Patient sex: M
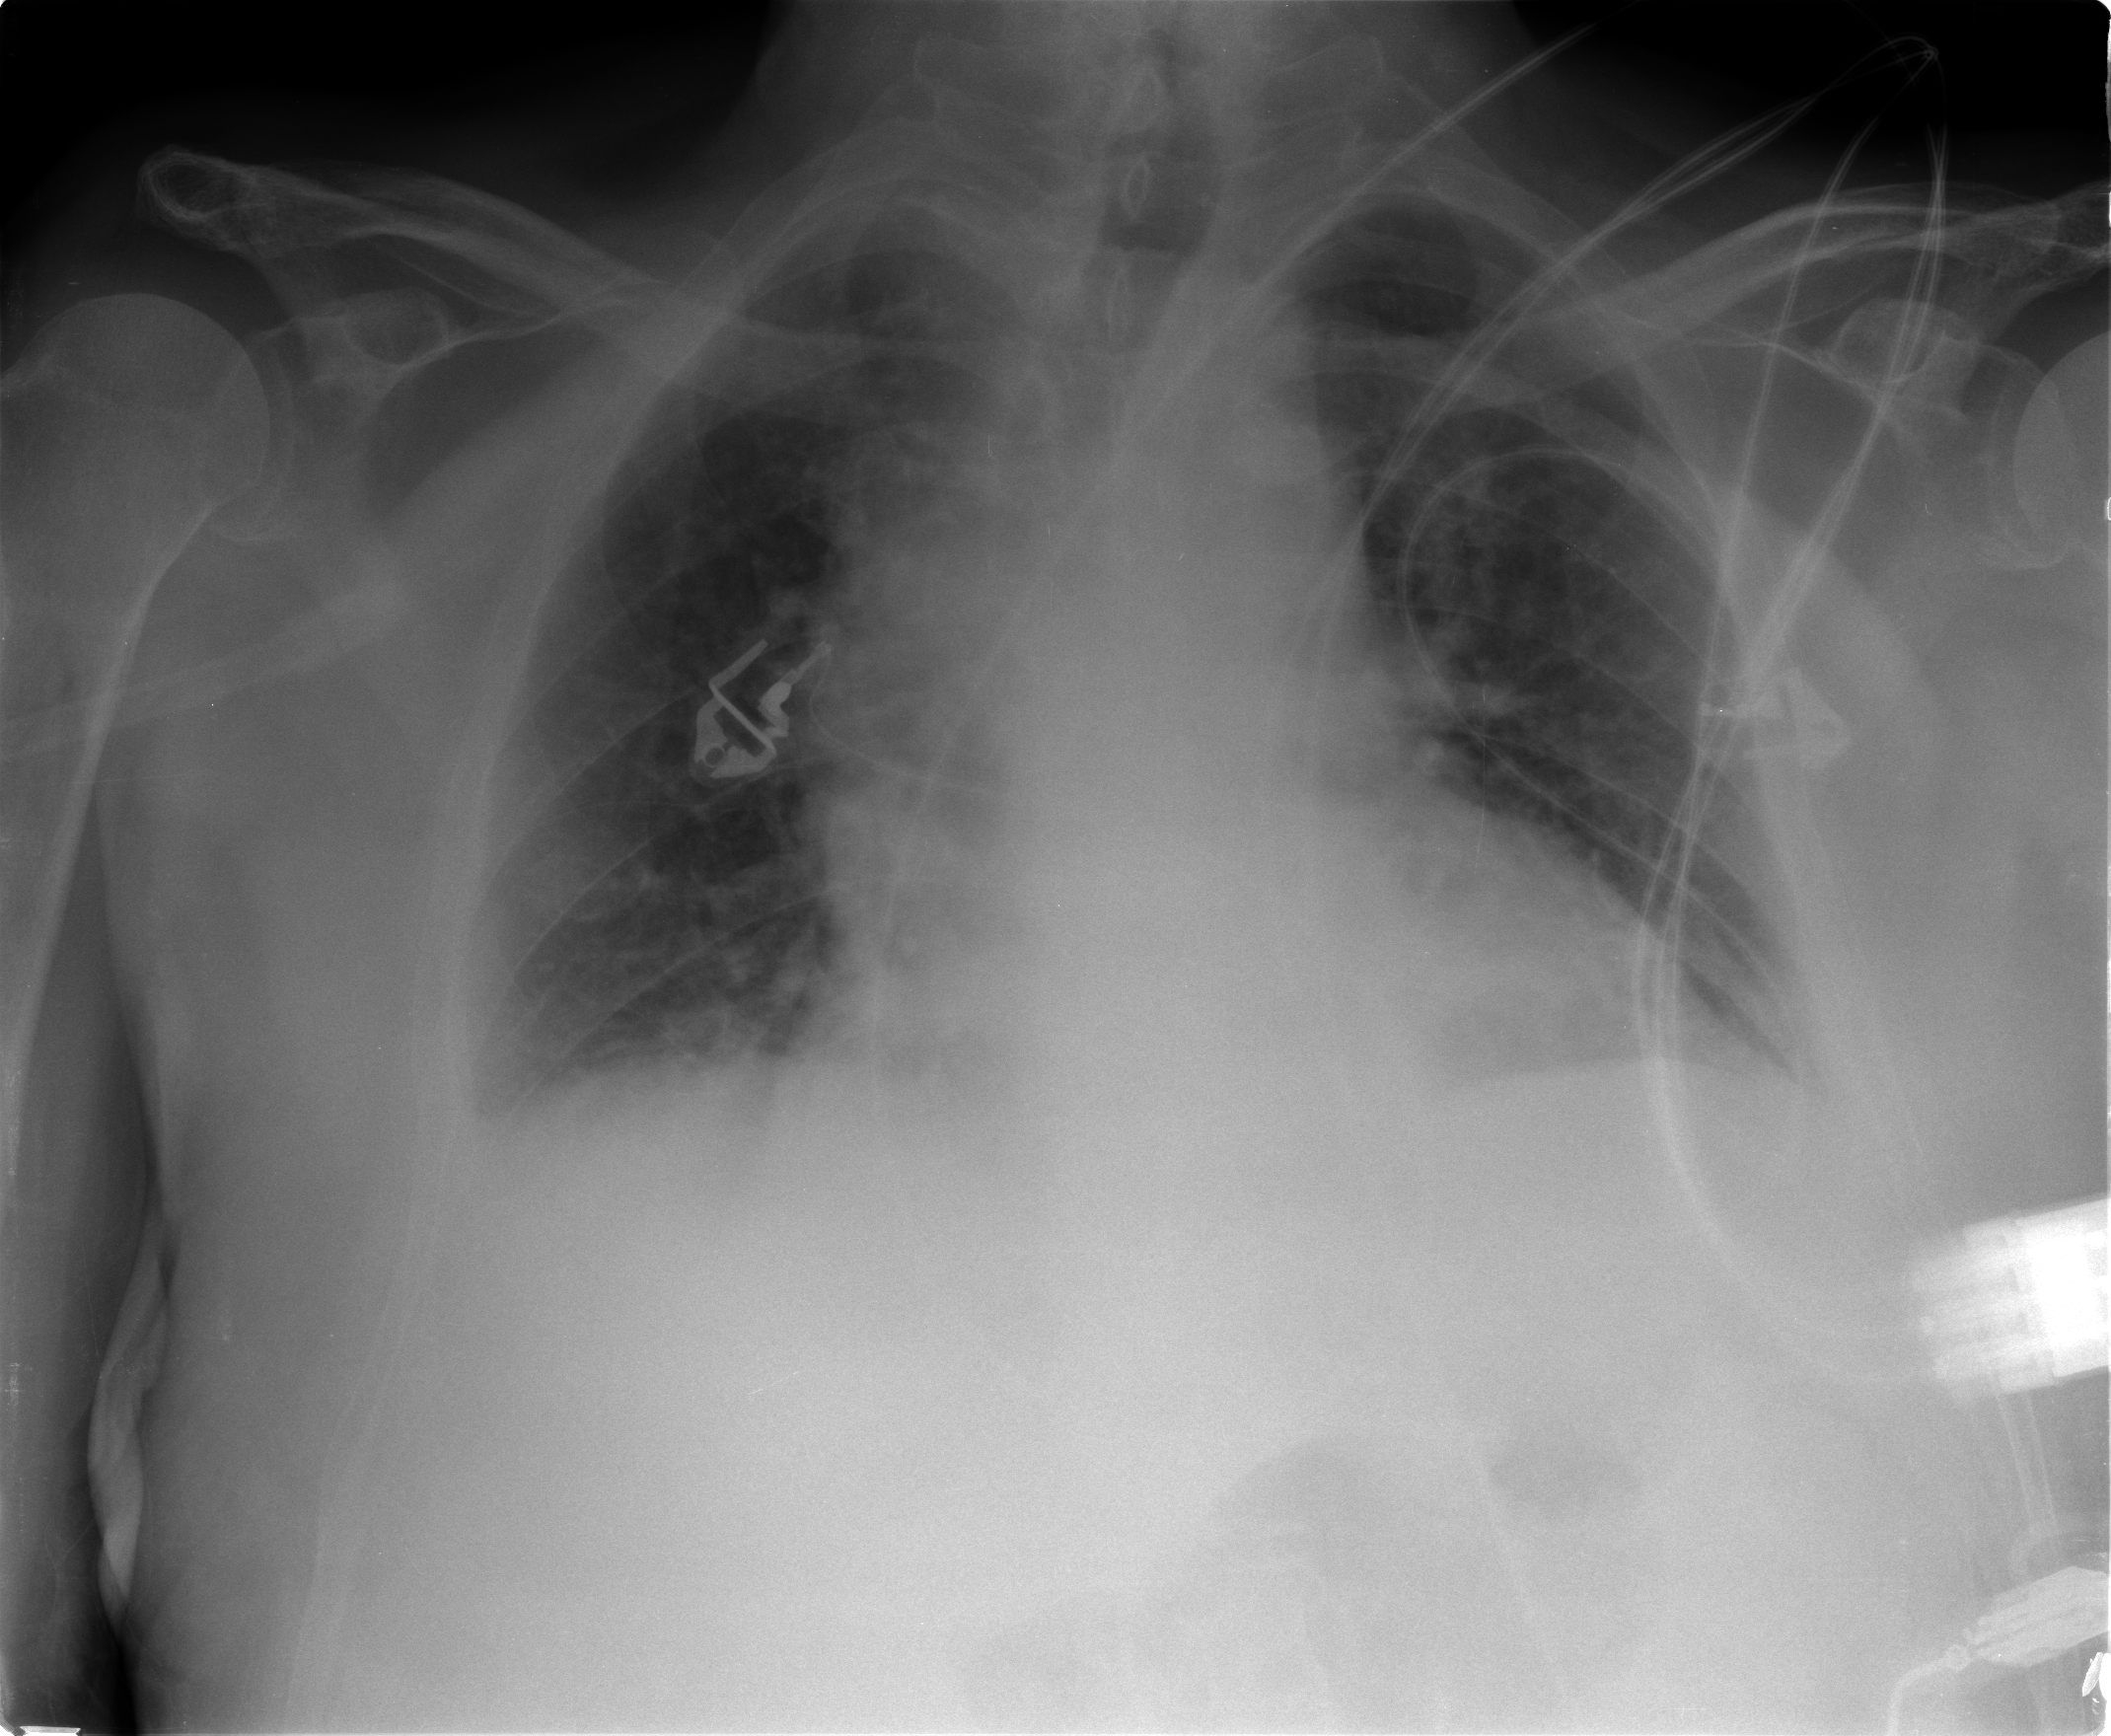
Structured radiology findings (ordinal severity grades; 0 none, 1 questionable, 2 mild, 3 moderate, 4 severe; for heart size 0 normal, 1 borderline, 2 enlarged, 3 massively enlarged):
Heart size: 2
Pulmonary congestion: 2
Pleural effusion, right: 2
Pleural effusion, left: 1
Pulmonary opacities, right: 0
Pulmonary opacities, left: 0
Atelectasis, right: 2
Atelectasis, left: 2